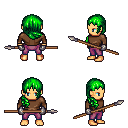
a pixel art fantasy rpg character, male body template, human, tanned skin, brown long-sleeve shirt, magenta pants, green right-swept hairstyle, metal gloves, spear, four views (front, back, left, right), 2x2 character sprite sheet, small pixel art, hard edges, no anti-aliasing